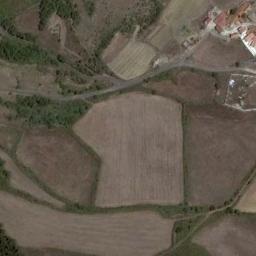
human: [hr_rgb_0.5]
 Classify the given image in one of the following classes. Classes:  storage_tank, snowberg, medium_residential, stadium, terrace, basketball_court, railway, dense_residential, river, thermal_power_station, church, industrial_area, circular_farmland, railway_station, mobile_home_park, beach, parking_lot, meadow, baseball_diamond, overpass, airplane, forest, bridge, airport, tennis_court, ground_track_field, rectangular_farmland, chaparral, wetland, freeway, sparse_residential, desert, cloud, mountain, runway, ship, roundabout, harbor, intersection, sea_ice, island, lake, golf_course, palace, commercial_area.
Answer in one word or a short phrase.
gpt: terrace